Field crop: maize
Growth stage: 2
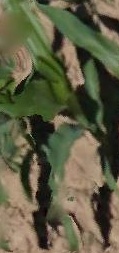
Species: maize